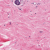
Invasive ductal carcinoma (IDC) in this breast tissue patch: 0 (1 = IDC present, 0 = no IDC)